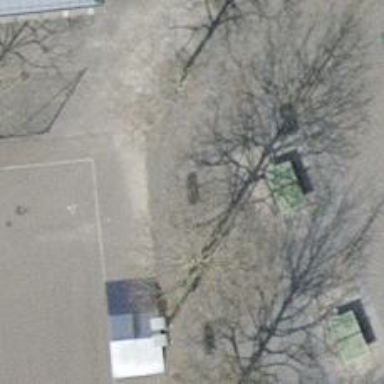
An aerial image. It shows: Black bench.